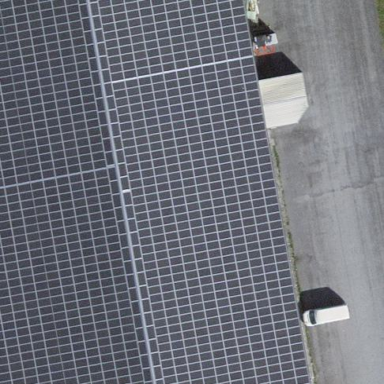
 consisting of solar photovoltaic panels."